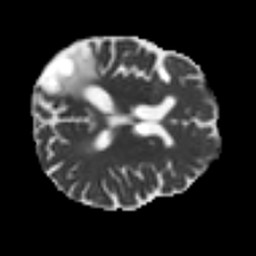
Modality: MD
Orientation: axial
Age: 49
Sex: female
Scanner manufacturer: siemens
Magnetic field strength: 3 T
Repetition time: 4.987 s
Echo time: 0.0792 s